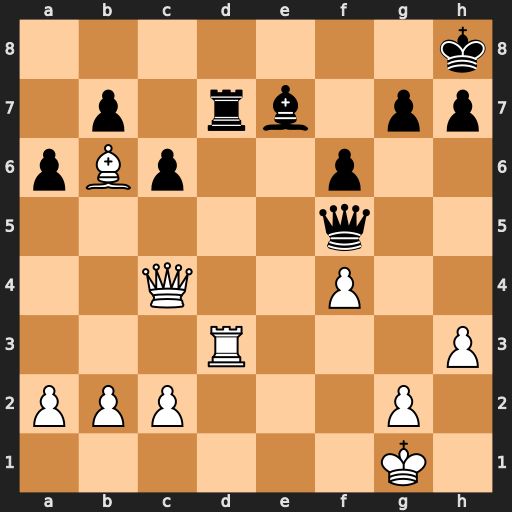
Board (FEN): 7k/1p1rb1pp/pBp2p2/5q2/2Q2P2/3R3P/PPP3P1/6K1
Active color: w
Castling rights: -
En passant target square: -
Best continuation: g4 Qxd3 cxd3